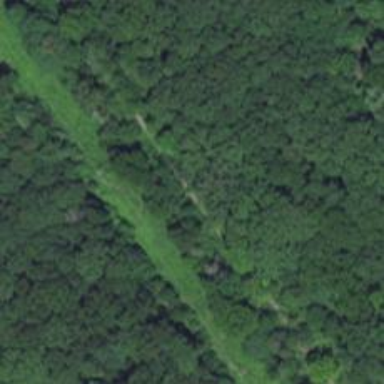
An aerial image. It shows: Abandoned railway path.